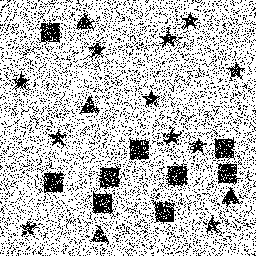
Squares: 9
Triangles: 4
Stars: 11
Total shapes: 24